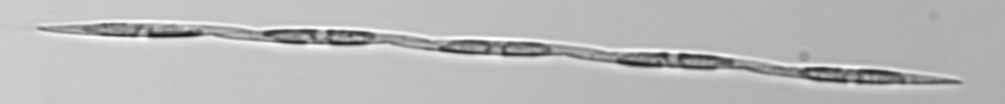
Label: Pseudo-nitzschia